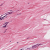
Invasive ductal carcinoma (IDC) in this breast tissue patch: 0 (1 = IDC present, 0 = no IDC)